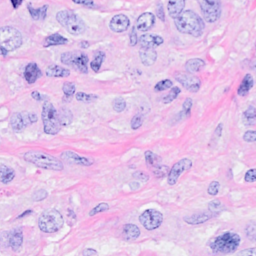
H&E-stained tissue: Breast